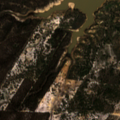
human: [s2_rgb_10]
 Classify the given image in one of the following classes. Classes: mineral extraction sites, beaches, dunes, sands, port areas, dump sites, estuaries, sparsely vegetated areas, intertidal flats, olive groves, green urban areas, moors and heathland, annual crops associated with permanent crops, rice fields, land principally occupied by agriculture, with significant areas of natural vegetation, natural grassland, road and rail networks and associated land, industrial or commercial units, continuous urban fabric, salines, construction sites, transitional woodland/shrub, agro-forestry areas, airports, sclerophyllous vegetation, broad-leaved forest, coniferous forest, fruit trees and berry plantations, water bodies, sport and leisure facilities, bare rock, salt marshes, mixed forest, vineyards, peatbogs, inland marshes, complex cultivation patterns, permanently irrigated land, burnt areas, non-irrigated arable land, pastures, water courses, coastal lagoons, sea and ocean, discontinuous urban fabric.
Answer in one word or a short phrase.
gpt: broad-leaved forest, transitional woodland/shrub, water bodies